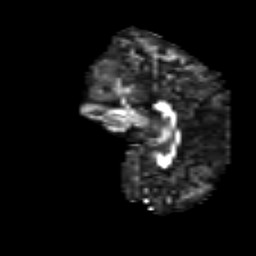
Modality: FA
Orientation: sagittal
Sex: male
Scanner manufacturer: siemens
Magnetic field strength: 3 T
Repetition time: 5 s
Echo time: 0.071 s